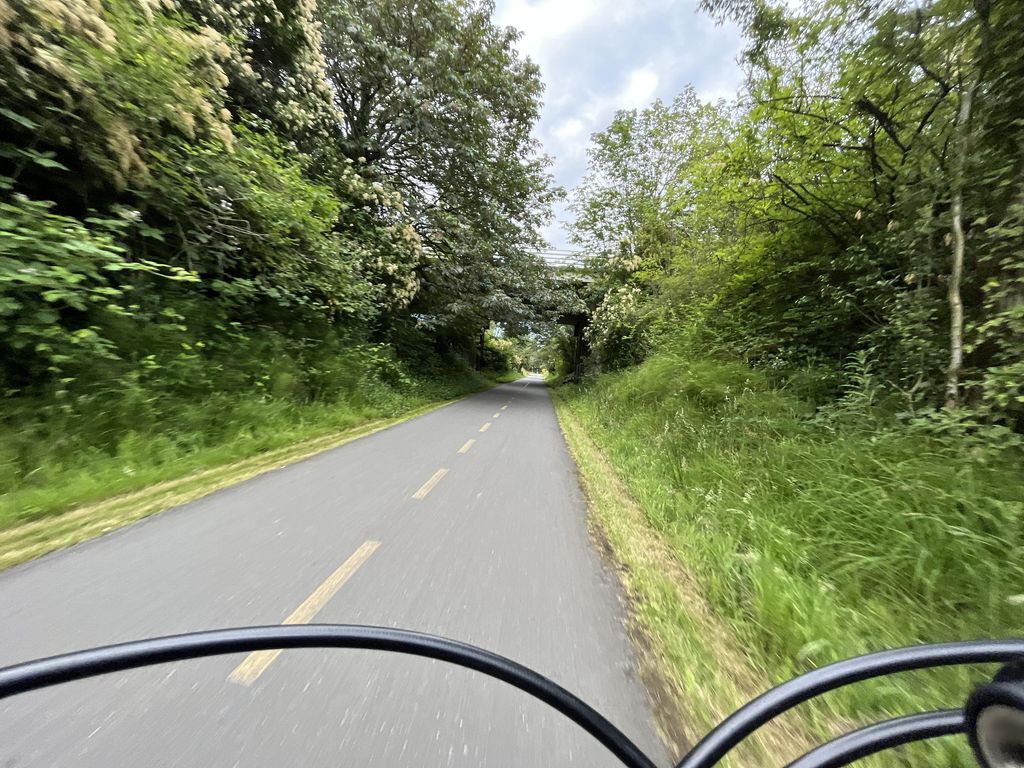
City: victoria